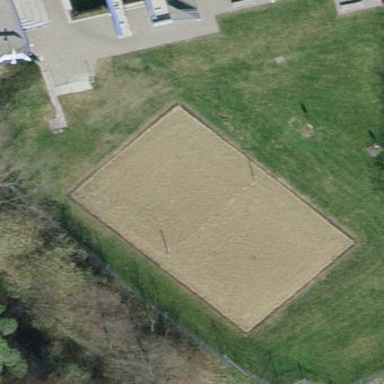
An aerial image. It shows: Beach volleyball pitch for leisure activities.